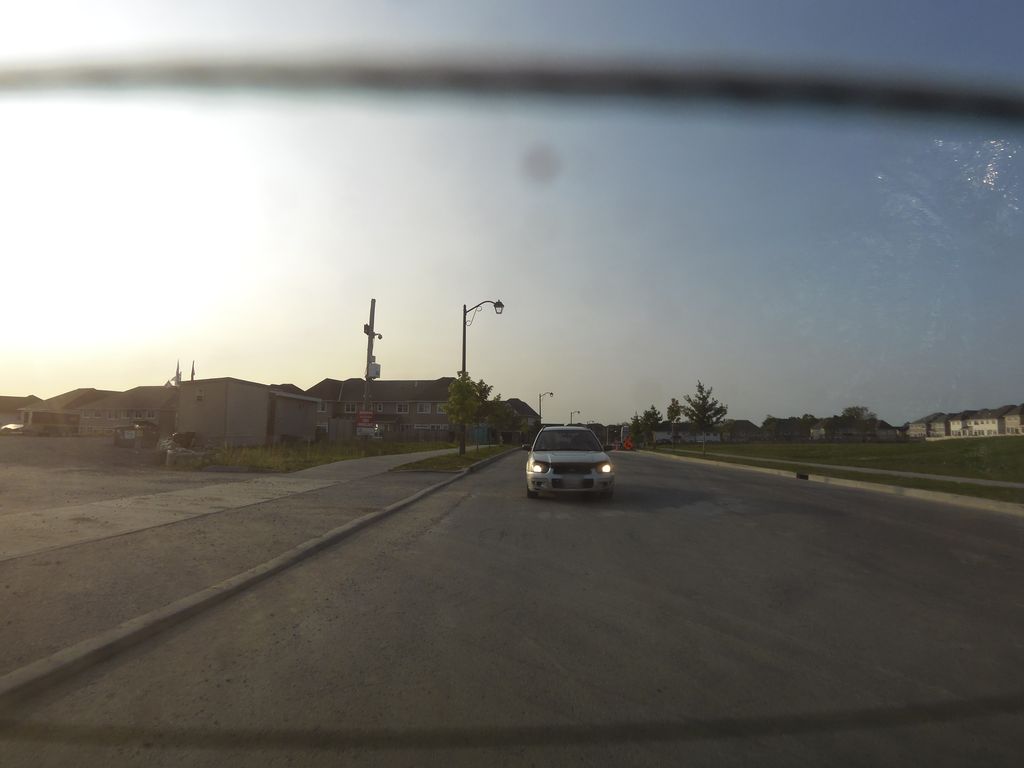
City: ottawa-gatineau